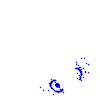
Particle: pion